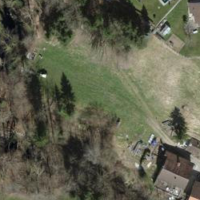
EUNIS habitat code: 55
Species observed at this site:
Chelidonium majus